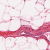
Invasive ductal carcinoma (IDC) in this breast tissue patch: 0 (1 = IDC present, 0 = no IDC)